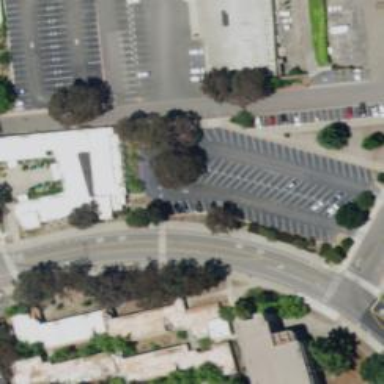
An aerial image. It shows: Parking space is available.